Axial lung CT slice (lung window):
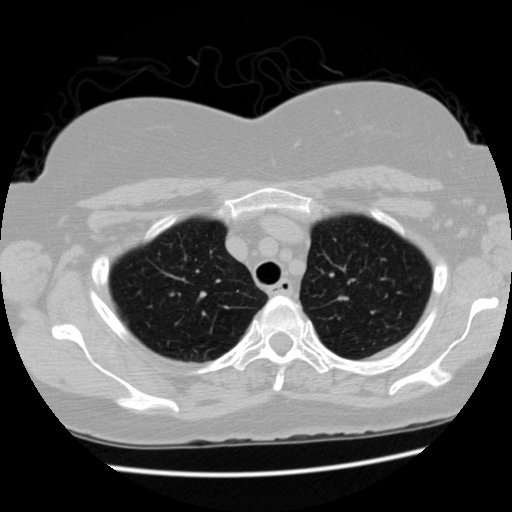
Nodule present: no